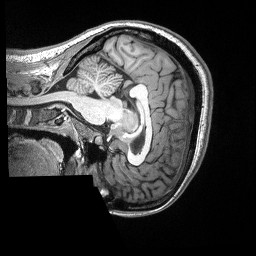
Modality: T1w
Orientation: sagittal
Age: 23
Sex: female